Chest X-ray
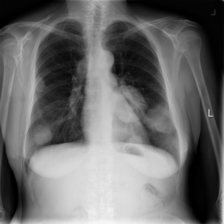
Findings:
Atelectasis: negative
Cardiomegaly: negative
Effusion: negative
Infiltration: negative
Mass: positive
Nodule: negative
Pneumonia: negative
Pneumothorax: negative
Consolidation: negative
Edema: negative
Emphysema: negative
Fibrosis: negative
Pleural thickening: negative
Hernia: negative